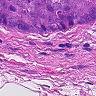
Metastatic tissue present: yes